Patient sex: F
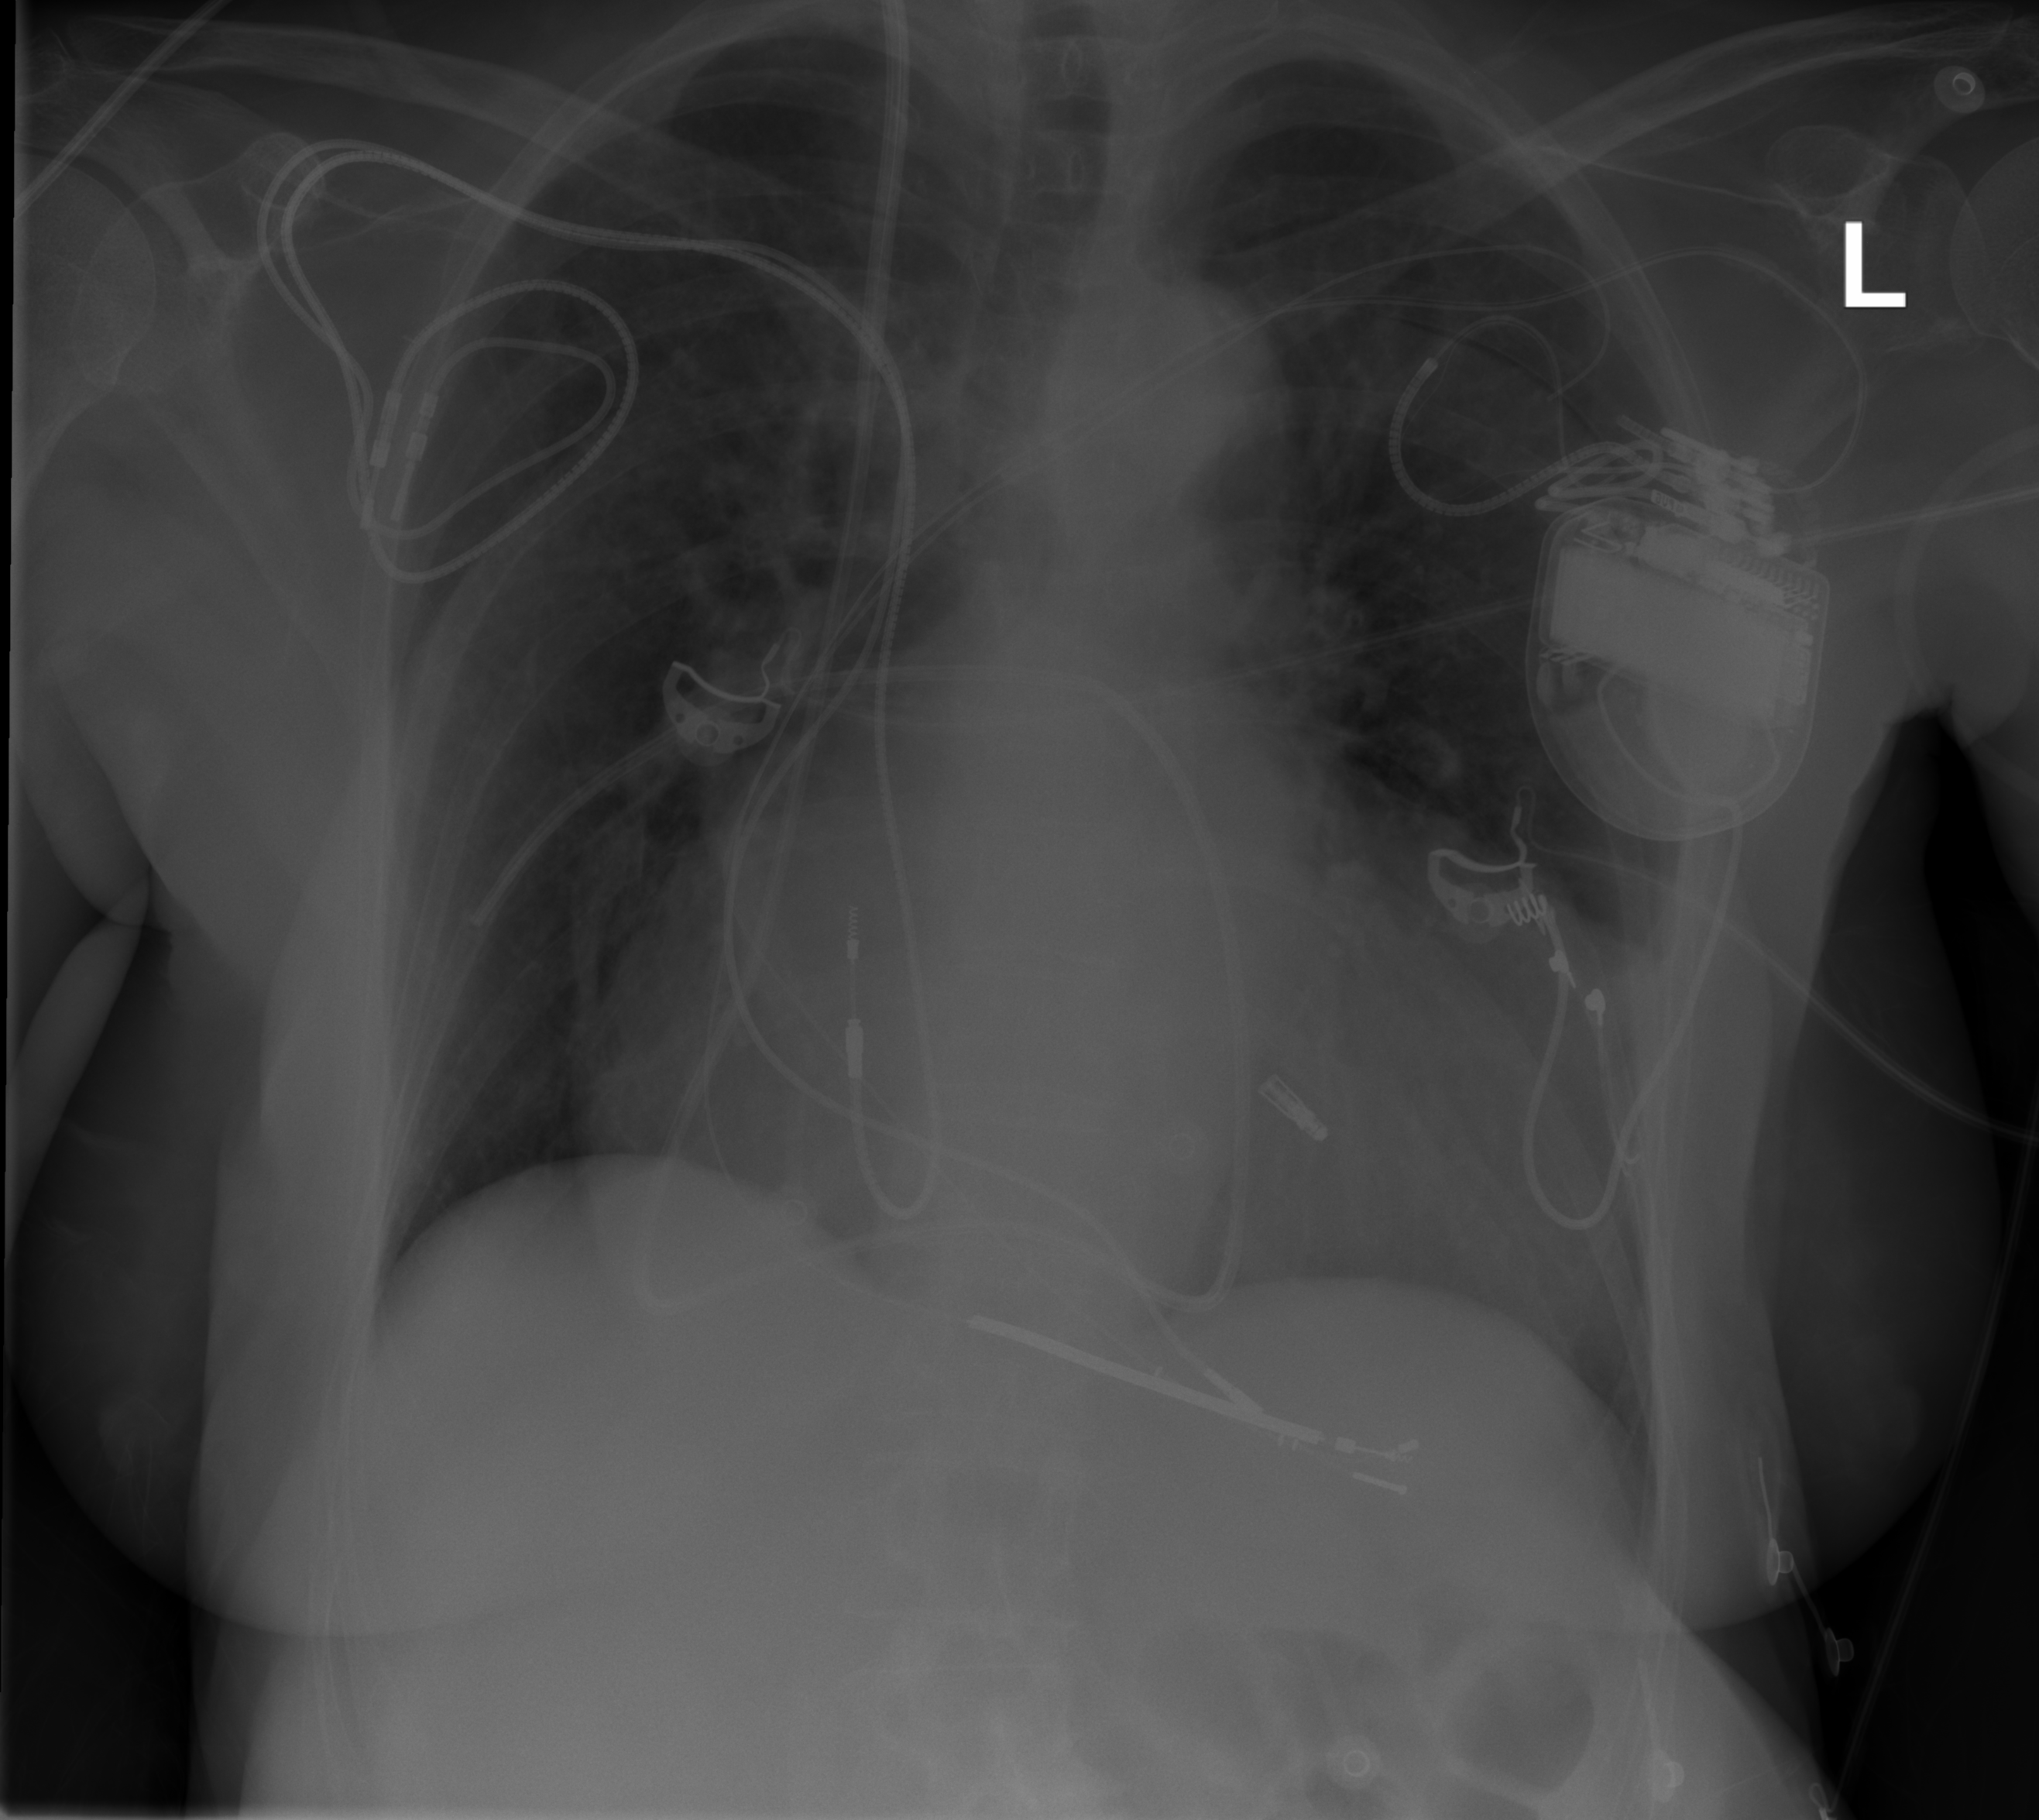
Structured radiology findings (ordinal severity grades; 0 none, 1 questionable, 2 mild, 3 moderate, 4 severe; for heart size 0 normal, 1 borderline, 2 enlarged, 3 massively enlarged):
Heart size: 3
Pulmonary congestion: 2
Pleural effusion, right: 0
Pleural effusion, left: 0
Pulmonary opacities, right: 0
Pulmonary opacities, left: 0
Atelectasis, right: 0
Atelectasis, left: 0